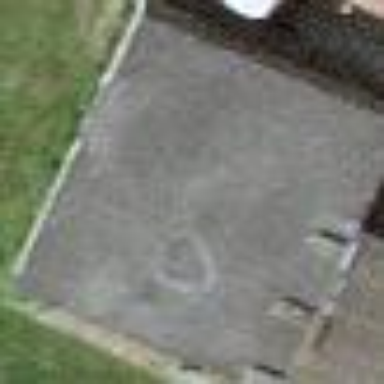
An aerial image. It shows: Garage.